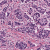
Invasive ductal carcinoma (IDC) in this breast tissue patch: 1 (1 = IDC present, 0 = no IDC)